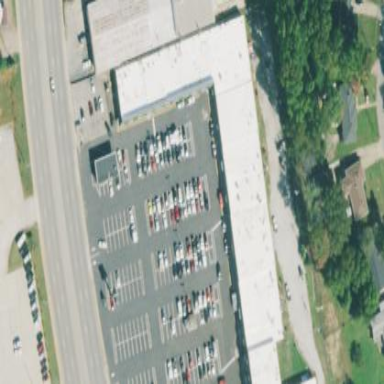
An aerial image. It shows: Retail building.